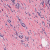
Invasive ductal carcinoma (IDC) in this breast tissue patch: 1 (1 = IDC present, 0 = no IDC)